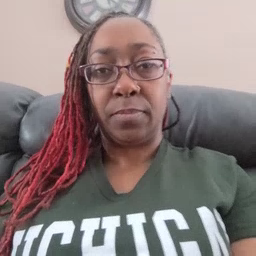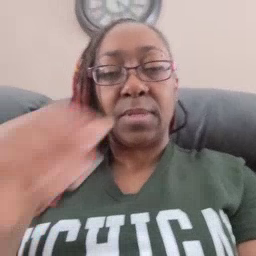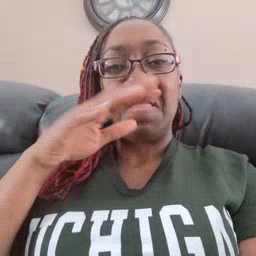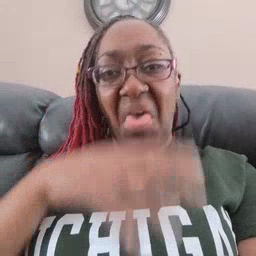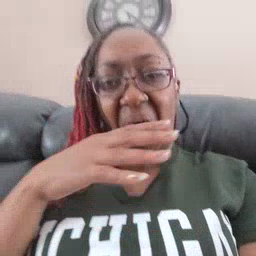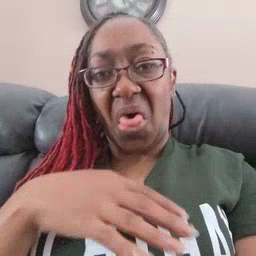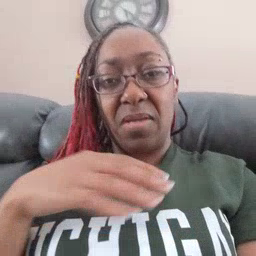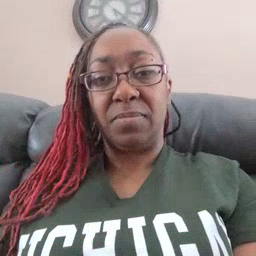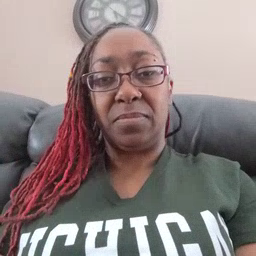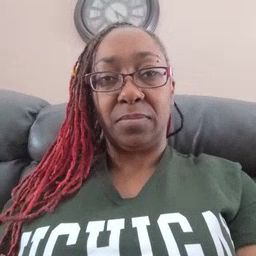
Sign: yucky